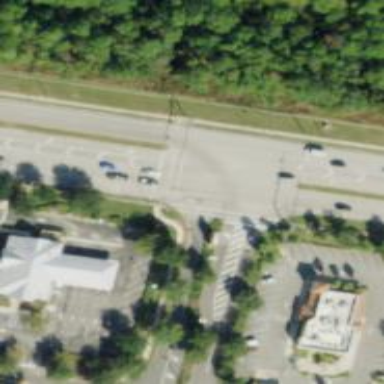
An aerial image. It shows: Footway with crossing markings in the form of lines.